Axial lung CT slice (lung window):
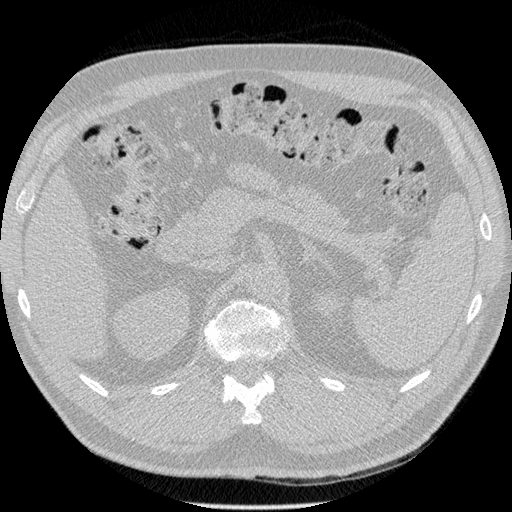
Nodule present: no